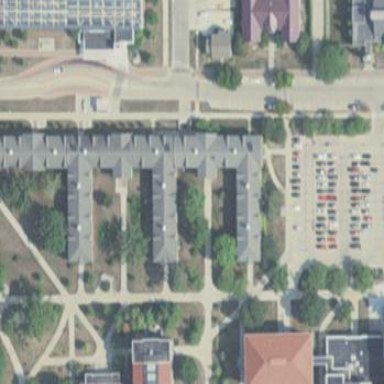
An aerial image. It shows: View of university building.